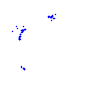
Particle: proton